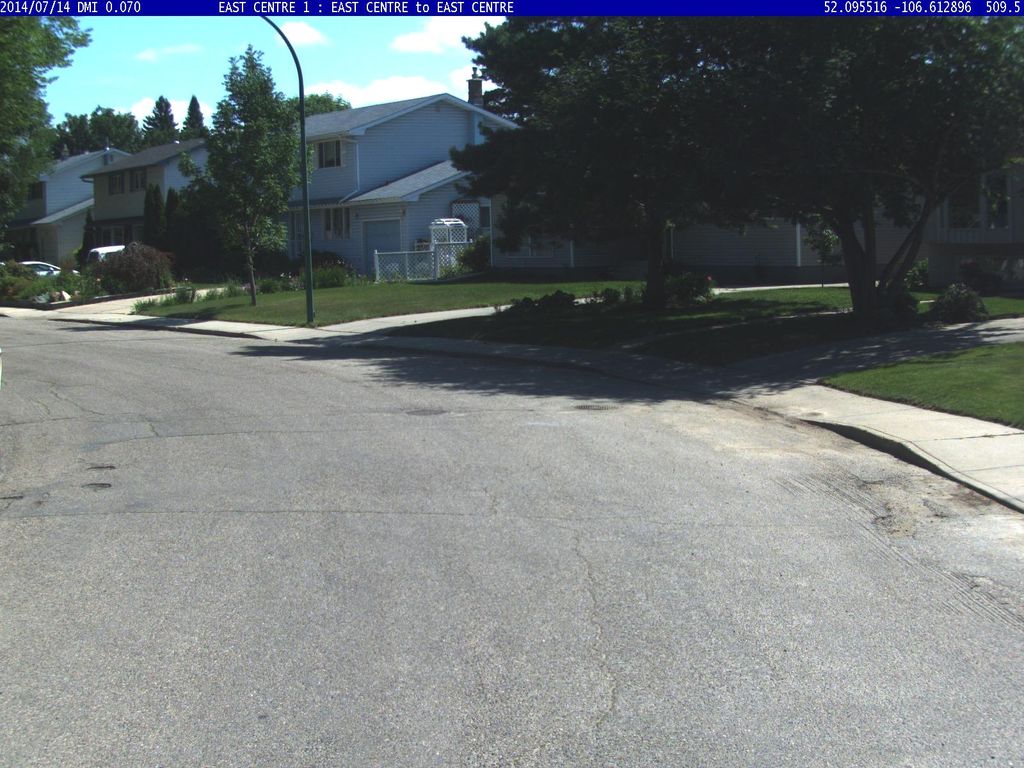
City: saskatoon